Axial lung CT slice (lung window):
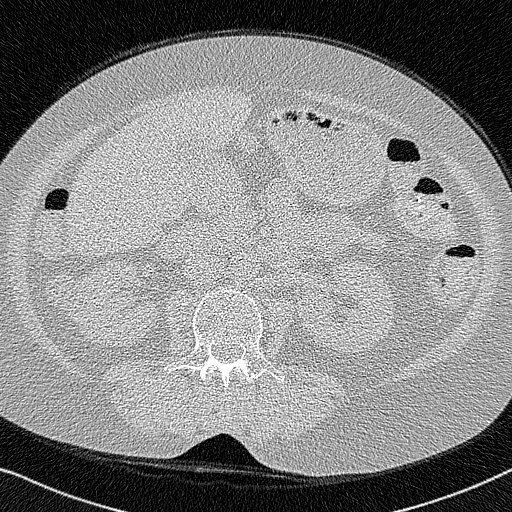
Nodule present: no